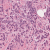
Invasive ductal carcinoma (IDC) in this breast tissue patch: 1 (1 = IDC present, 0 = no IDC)